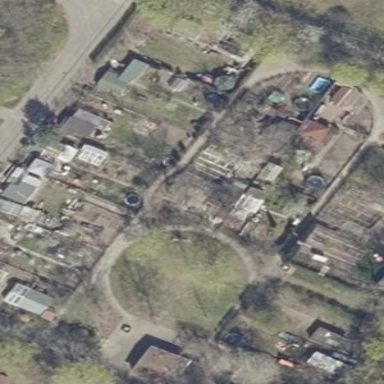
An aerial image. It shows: Allotments area.